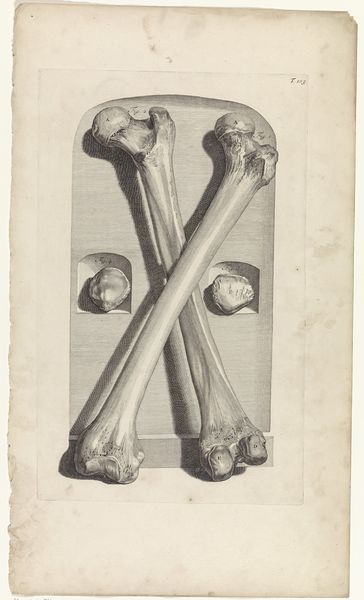
Titel: Anatomische studie van het dijbeen
Künstler: Pieter van Gunst
Standort: Amsterdam
Institution: Rijksmuseum
Schlagwörter: white, black, wall, stone, crossed, sea, death, stand, drawing, black and white, shadow, realism, cross, dead, foot, book, kids, shell, shells, gravestone, page, skeleton, realistic, bar, thigh, bone, bones, grave, anatomy, leg, real, detailed, caps, x, femur, trompe l'oeil, poke, kneecap, crossed bones, tibia, patela, bine, kneecaps, stuchk, reaistic